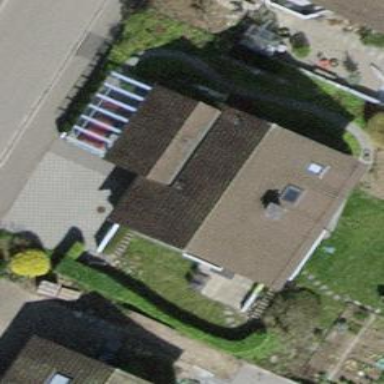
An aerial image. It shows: Building with tiled roof.